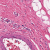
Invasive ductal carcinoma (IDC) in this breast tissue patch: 0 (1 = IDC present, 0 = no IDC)